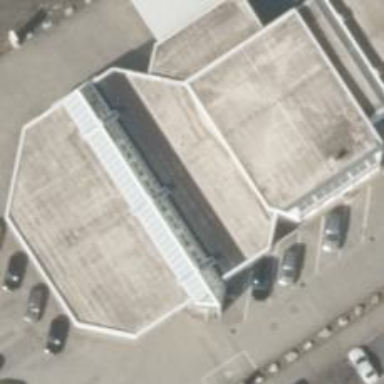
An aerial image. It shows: Car shop.